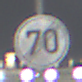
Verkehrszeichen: EndeGeschwindigkeit70
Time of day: Night
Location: Outdoor (Urban)
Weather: PartlyCloudy
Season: NotSpecified
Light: Artificial